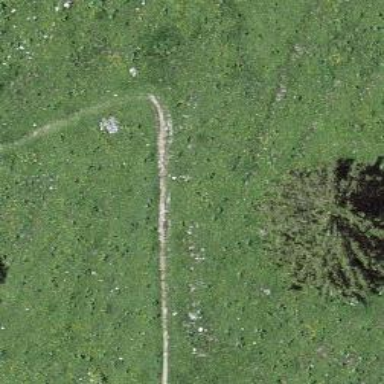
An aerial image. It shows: Path.